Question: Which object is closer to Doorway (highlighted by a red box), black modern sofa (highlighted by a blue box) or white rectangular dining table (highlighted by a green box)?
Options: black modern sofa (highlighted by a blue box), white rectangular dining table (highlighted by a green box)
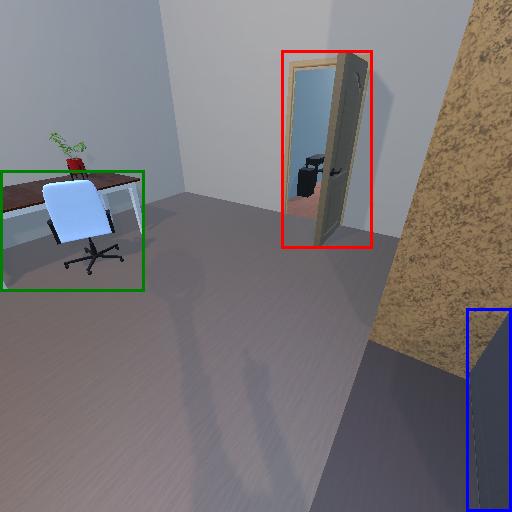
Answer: black modern sofa (highlighted by a blue box)